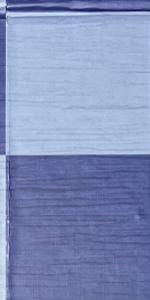
Label: Empty